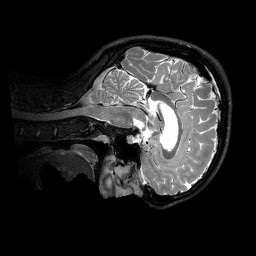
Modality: T2w
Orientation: sagittal